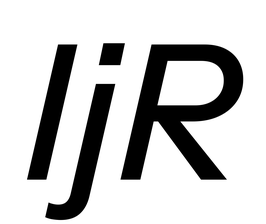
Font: InstrumentSans-Italic_Medium_Italic